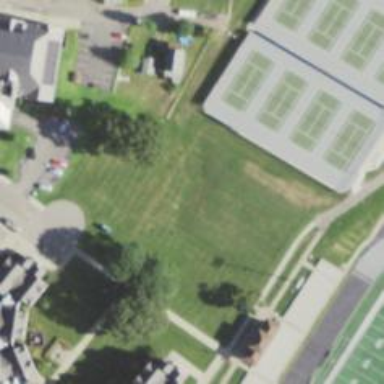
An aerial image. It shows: Tennis court on the leisure land pitch.